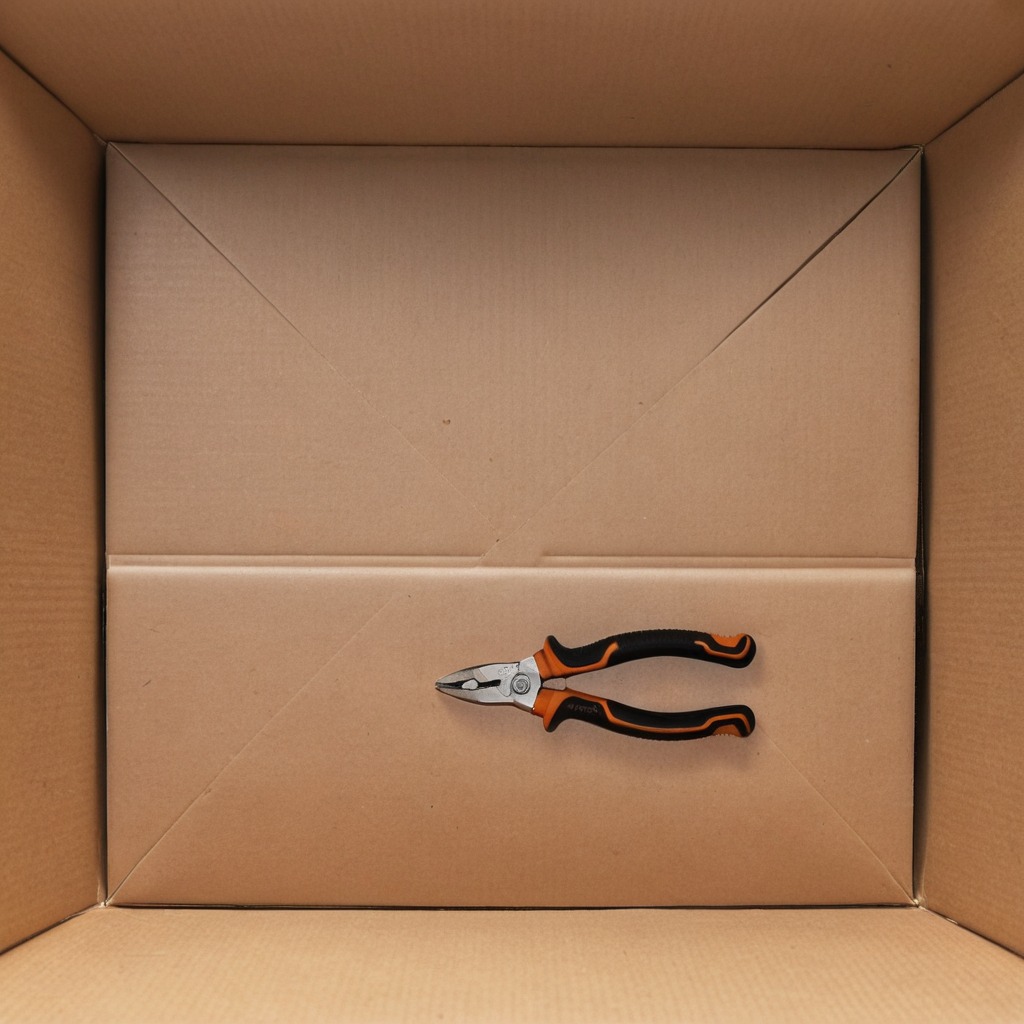
A plier lying on the cardboard box surface.